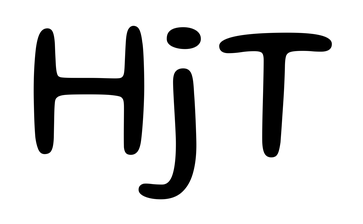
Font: Gluten_Light